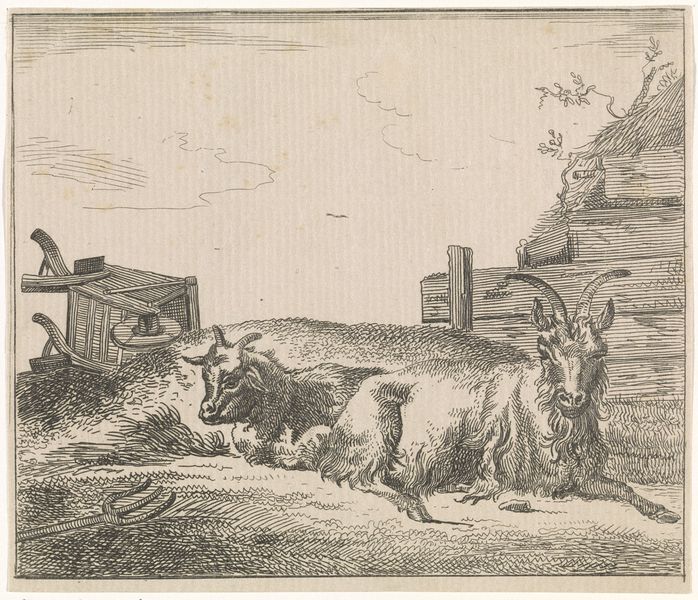
Titel: Liggende geiten
Künstler: Adriaen van de Velde
Standort: Amsterdam
Institution: Rijksmuseum
Schlagwörter: ferme, dessin, paille, monochrome, bouc, chevre, fourche, brouette